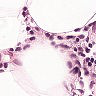
Metastatic tissue present: no